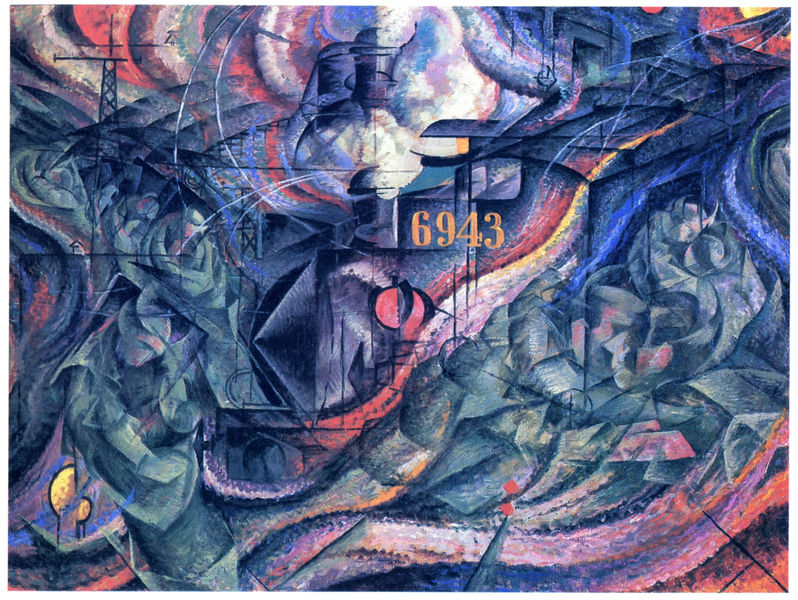
Titel: Gli addii - Stati d'animo II
Künstler: Umberto Boccioni
Standort: New York (New York)
Institution: The Museum of Modern Art
Schlagwörter: baum, blau, dunkel, gemälde, himmel, kopf, meer, wasser, weiß, wolken, bäume, fluss, gelb, grün, kubismus, kubistisch, menschen, bewegung, bunt, hell, licht, schwarz, haus, rot, weg, wolke, expressionismus, muster, bild, brücke, gitter, qualm, rauch, sonne, land, rosa, rund, turm, schiff, welle, wellen, italien, mast, abstrakt, modern, zug, formen, violett, linien, fabrik, figuren, industrie, strom, dampf, wogen, spitz, zahlen, ziffern, striche, surreal, punkte, pink, kurven, futurismus, maschine, gerüst, gemalt, strommast, technik, form, buchstabe, konturen, dynamik, kreise, wirr, kugeln, geometrisch, zahl, industrialisierung, eisenbahn, lok, lokomotive, schiene, schienen, wagons, fließen, nummern, stahl, lil, geometrie, kuben, geschwindigkeit, kandinsky, kubisch, stromleitung, fortschritt, facetten, gegenstandslos, viollet, prismen, boccioni, balla, geälde, safe, schlangenlinien, severini, braques, carra, achterbahn, unerkenntlich, viollett, cara, boconi, qual, t, 6943, zu viel, siguren, zahlöen, schwer erkennbar, gestäne, sptitz, weidampf